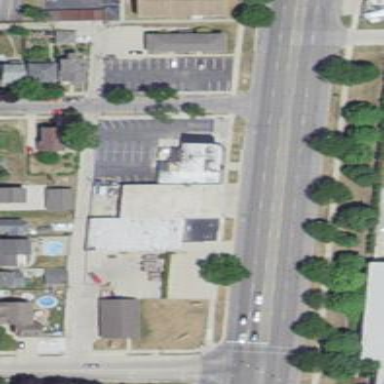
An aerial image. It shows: Retail area.